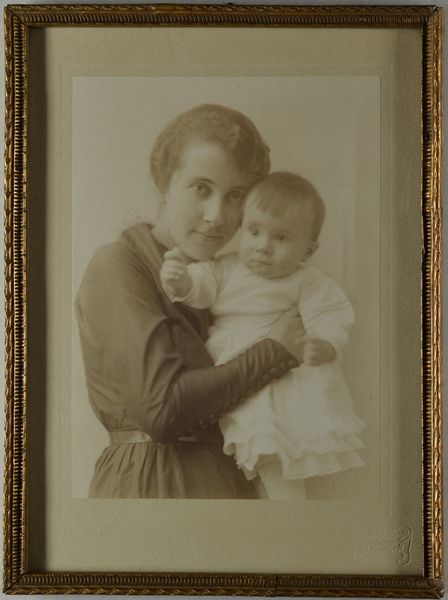
Titel: Porträt Carla Scholz mit Tochter Renate Scholz
Künstler: Minya Diez-Dührkoop
Standort: Hamburg
Institution: Museum für Kunst und Gewerbe Hamburg
Schlagwörter: frau, mutter, baby, foto, fotografie, photographie, doppelbildnis, doppelportrait, photo, lichtbild, bildwerke, angewandte und bildende kunst, hessische systematik, säugling, schwarzweißpositivverfahren, silbersalzverfahren, schwarzweißfotografie, porträtfotografie, porträtphotographie, doppelporträt, barytpapier